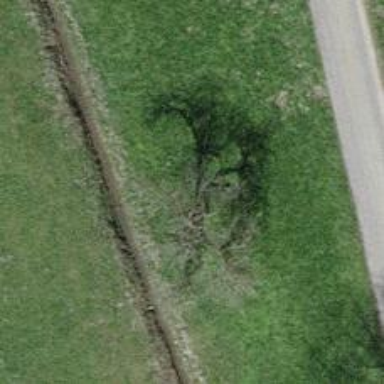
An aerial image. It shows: Beautiful tree in nature.